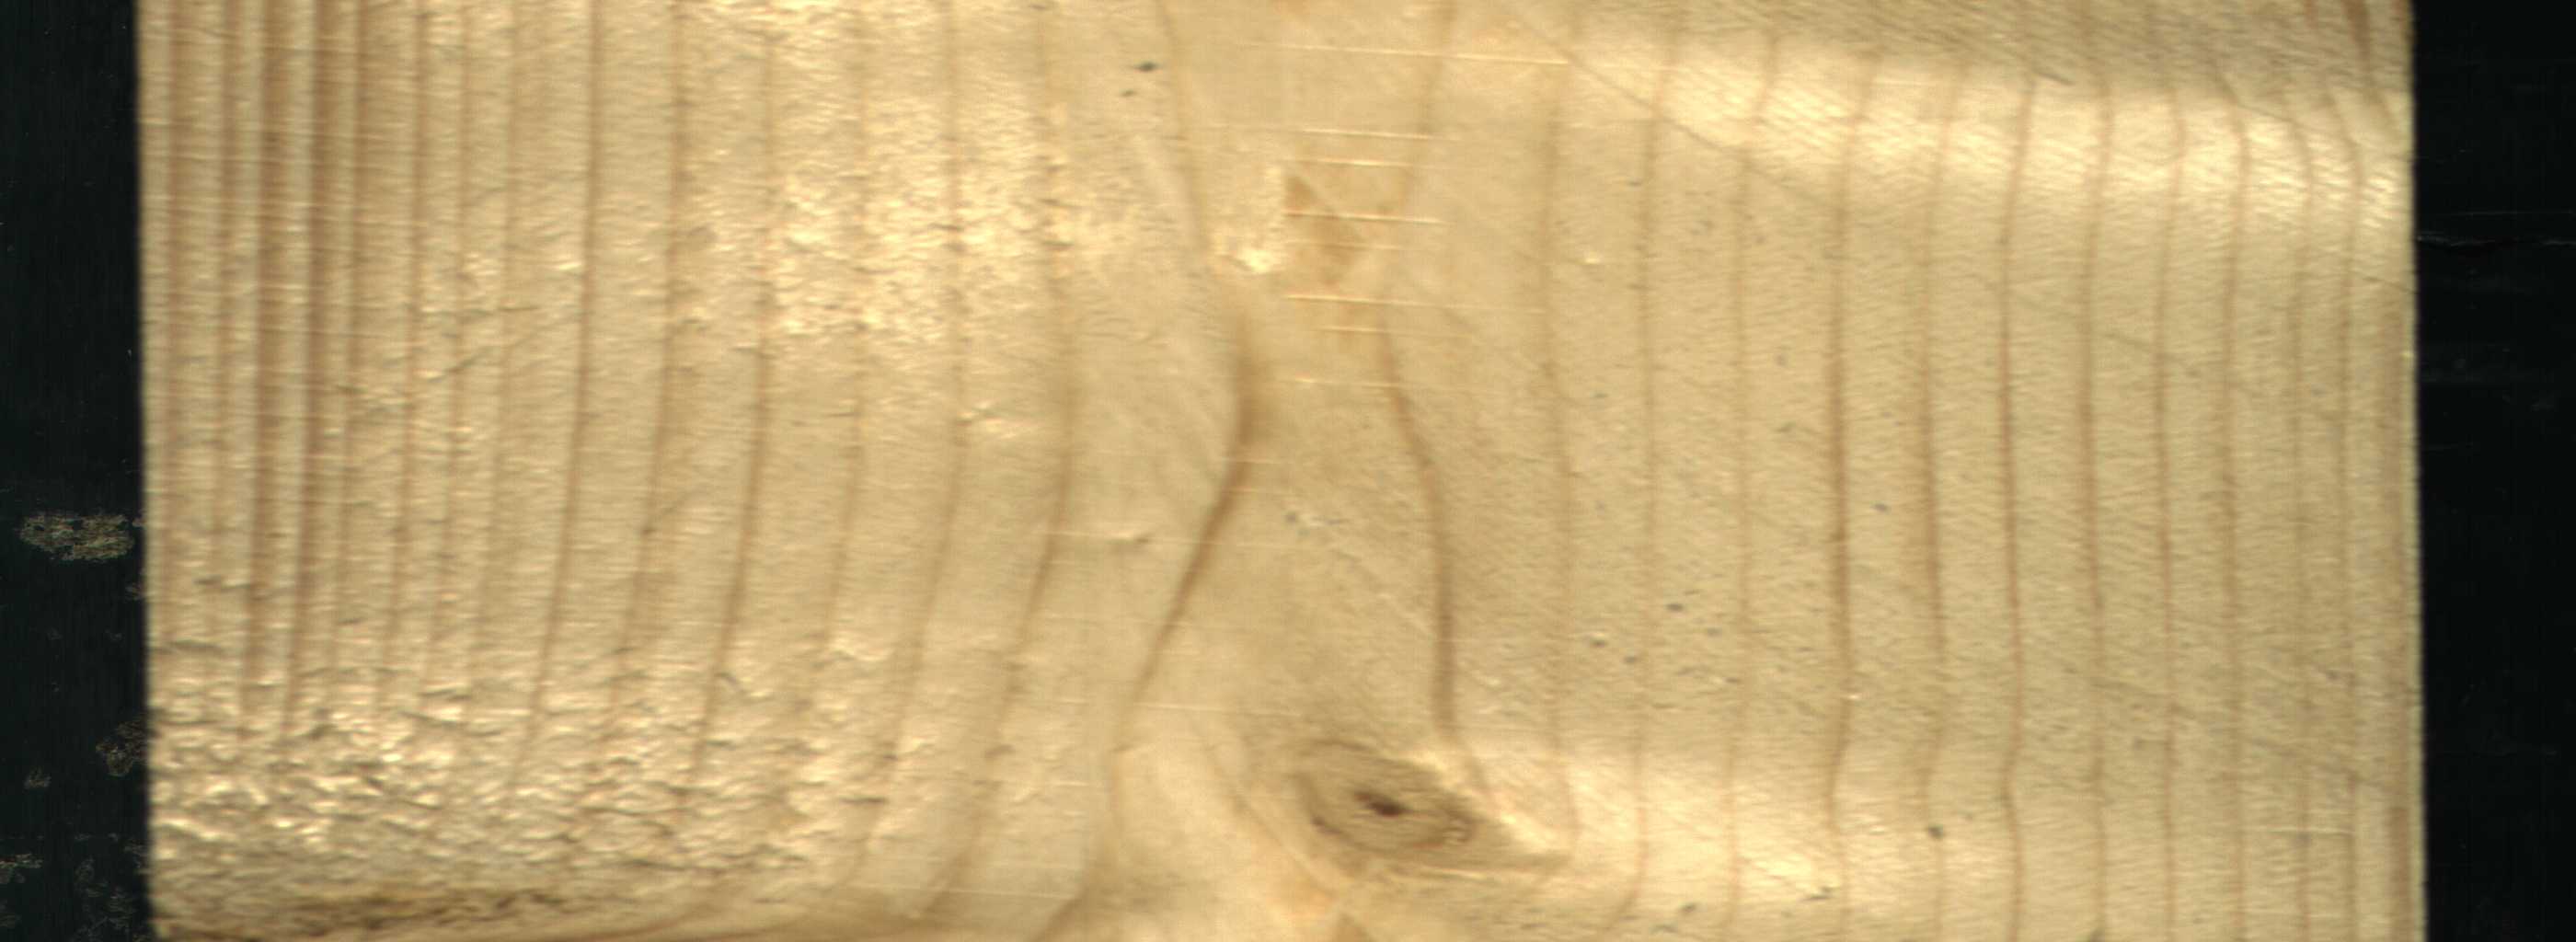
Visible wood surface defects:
Live_Knot